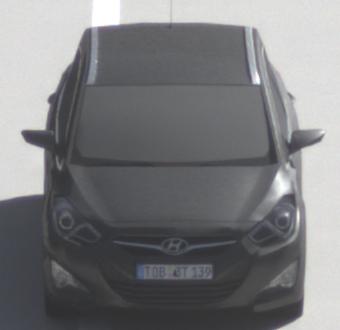
Make: Hyundai
Model: i40 Kombi 1.6 GDI
Detailed model: i40 (VF) Kombi
Model produced from: 2012/08
Model produced until: 2013/09
Doors: 5
Color: gray
Road condition: dry road
Daytime: morning or afternoon
Contrast: medium contrast